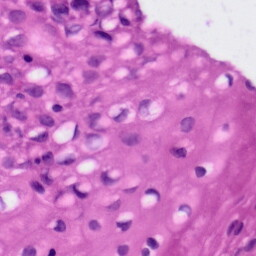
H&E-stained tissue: Tonsil